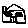
Label: house